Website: macys
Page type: customer-info-address
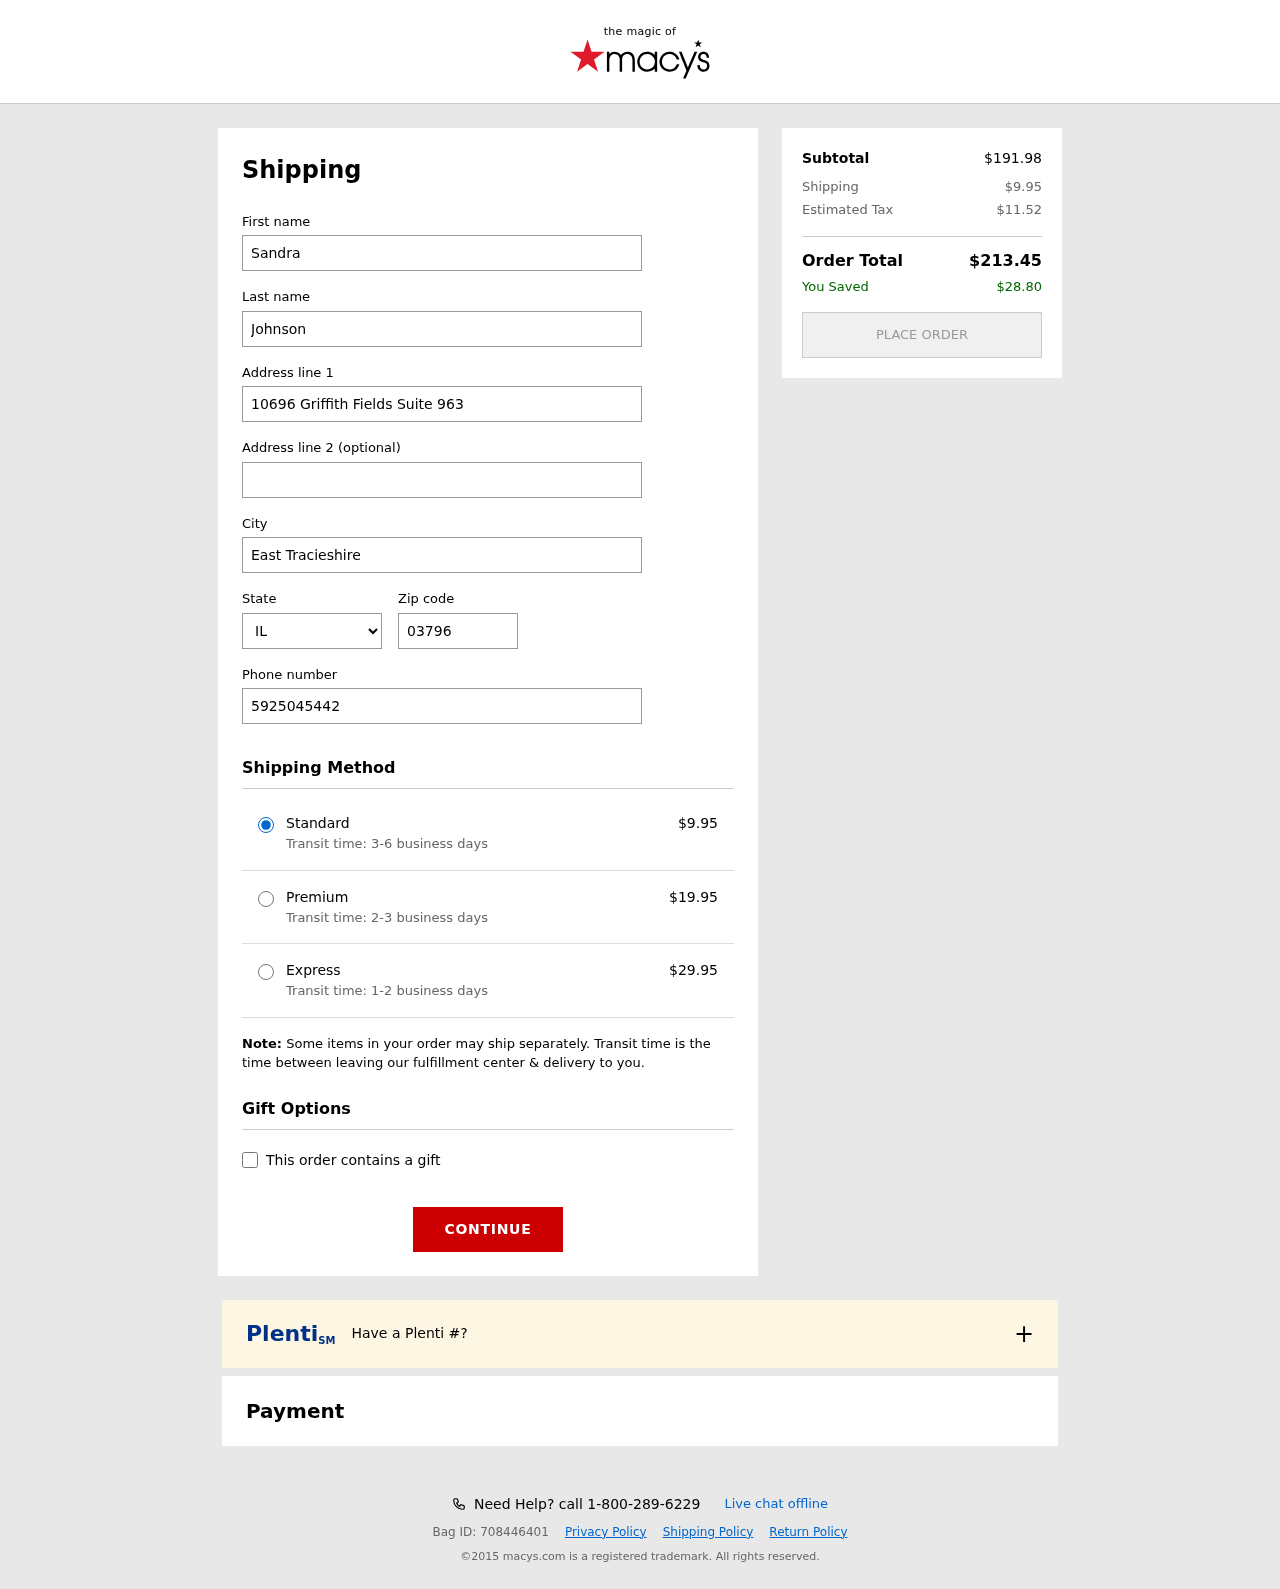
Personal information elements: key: PII_CITY
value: East Tracieshire
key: PII_FIRSTNAME
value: Sandra
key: PII_LASTNAME
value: Johnson
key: PII_PHONE
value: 5925045442
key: PII_POSTCODE
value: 03796
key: PII_STATE_ABBR
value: IL
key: PII_STREET
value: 10696 Griffith Fields Suite 963
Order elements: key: ORDER_SHIPPING_COST
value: $9.95
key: ORDER_SHIPPING_COST_PREMIUM
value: $19.95
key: ORDER_SHIPPING_COST_EXPRESS
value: $29.95
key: ORDER_SUBTOTAL
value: $191.98
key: ORDER_TAX
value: $11.52
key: ORDER_TOTAL
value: $213.45
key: ORDER_SAVINGS
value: $28.80